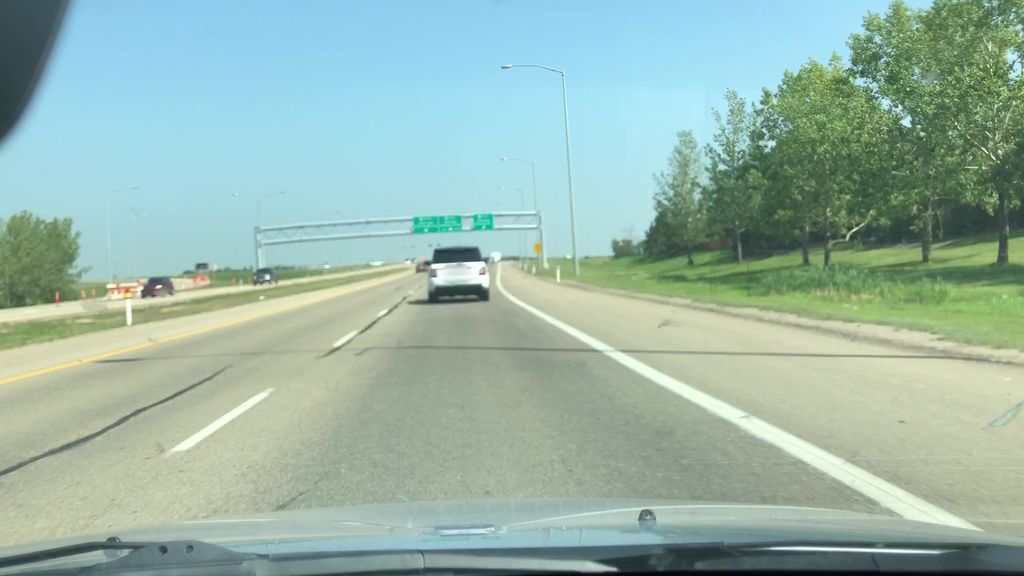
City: edmonton